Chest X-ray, PA view. Patient: 30 years old, sex F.
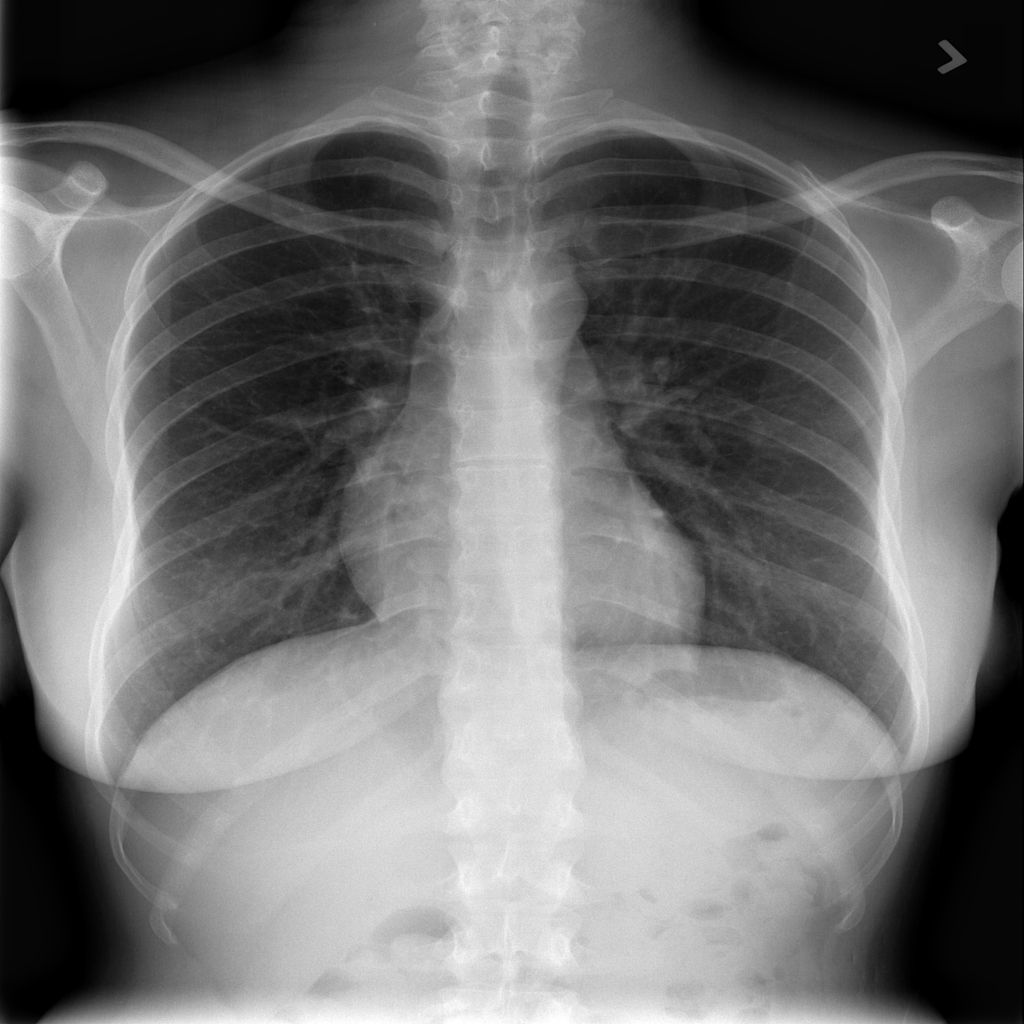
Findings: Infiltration